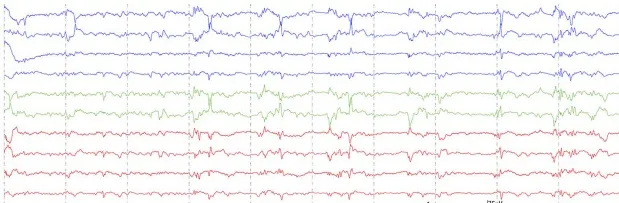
Preoperative and follow-up scalp EEGs. 6-months.
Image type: electrography (eeg)